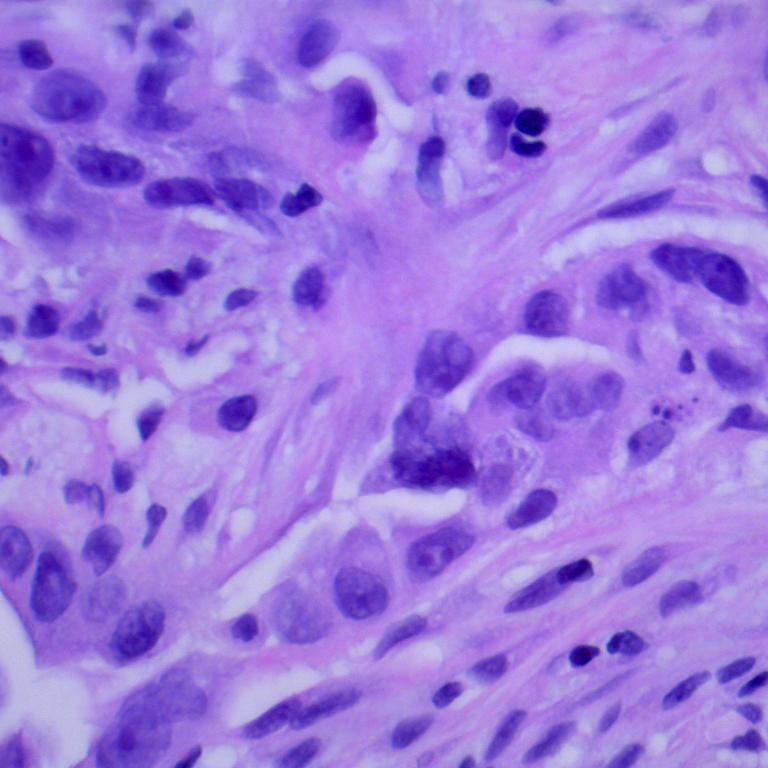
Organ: lung
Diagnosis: adenocarcinomas